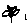
Label: flower